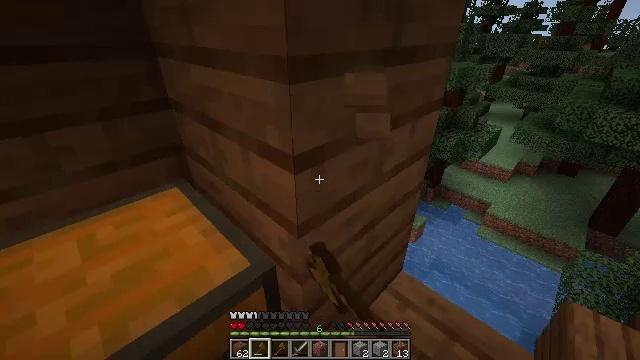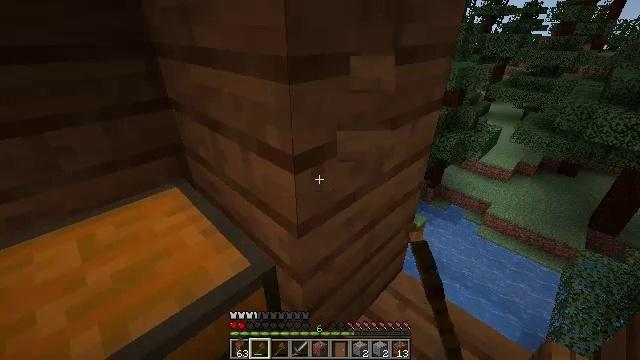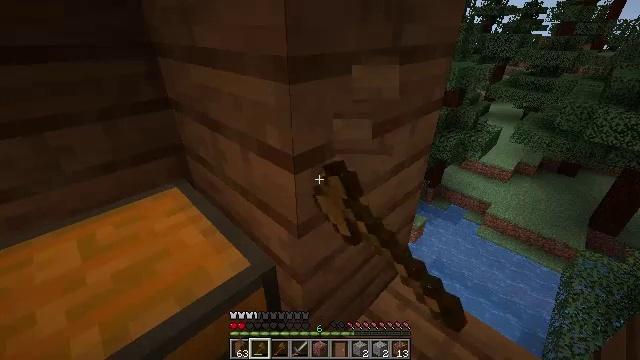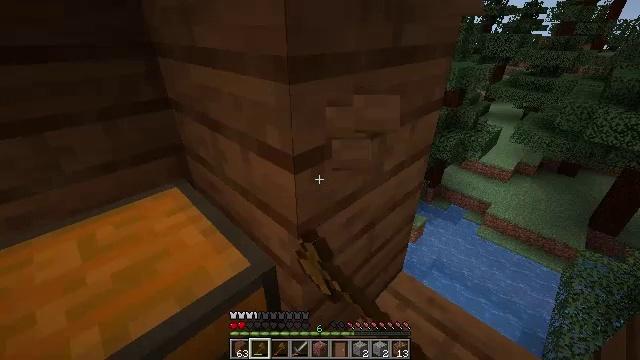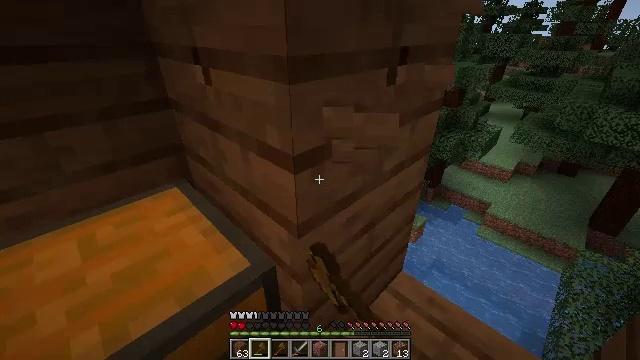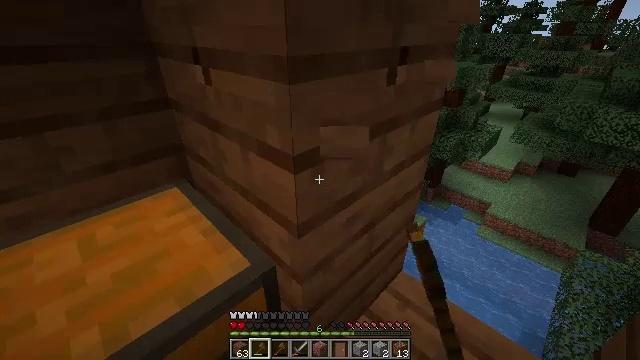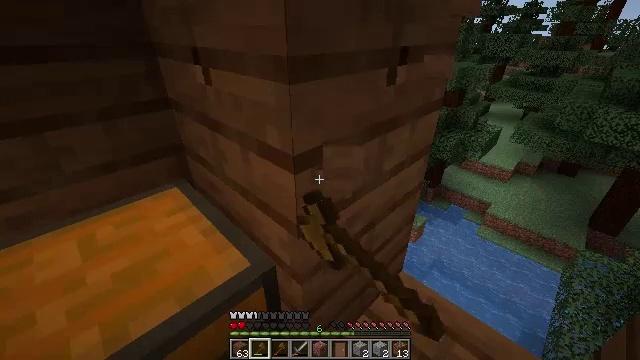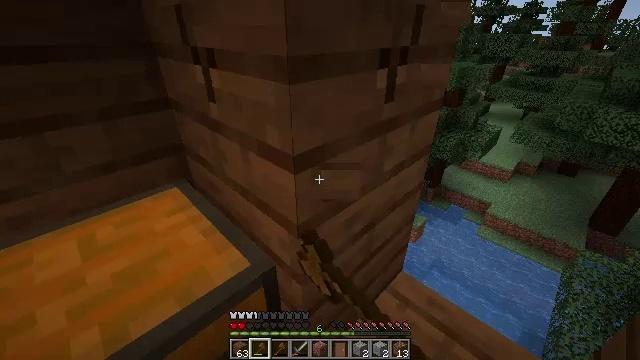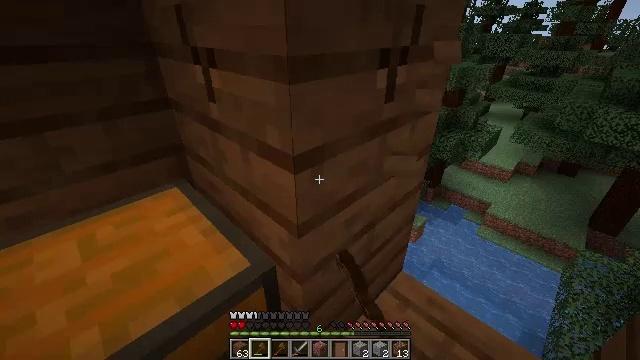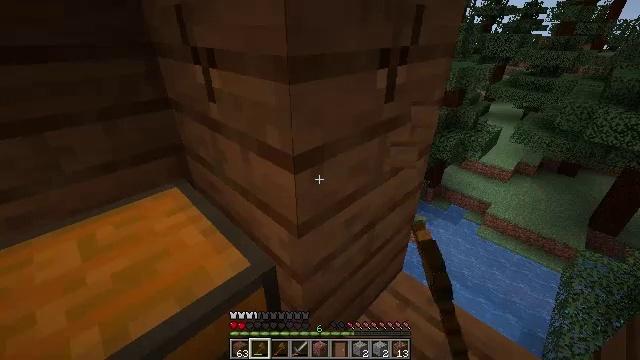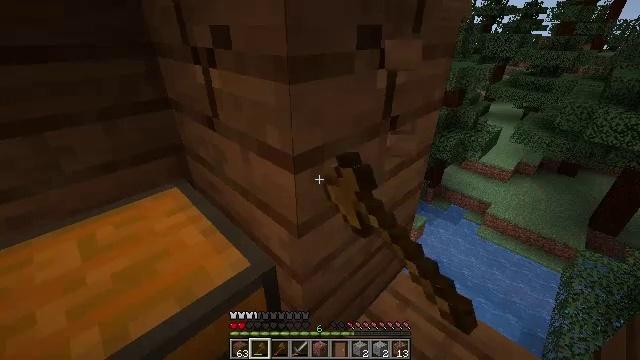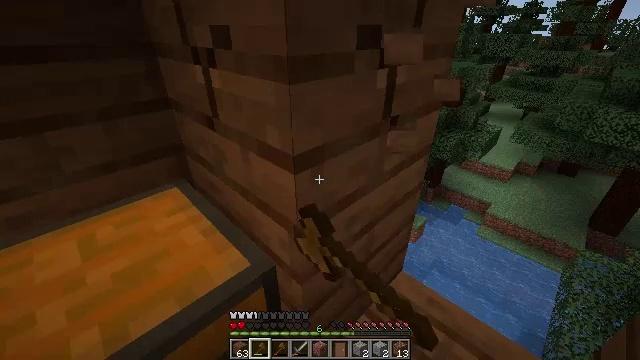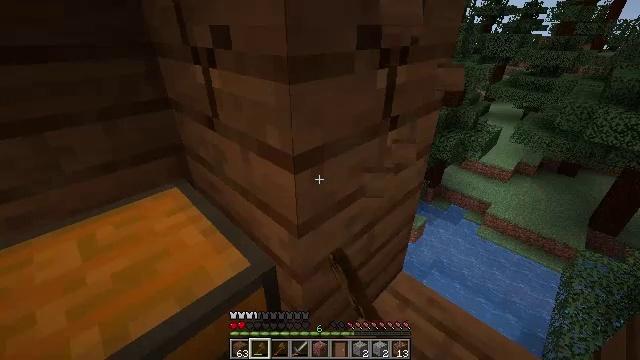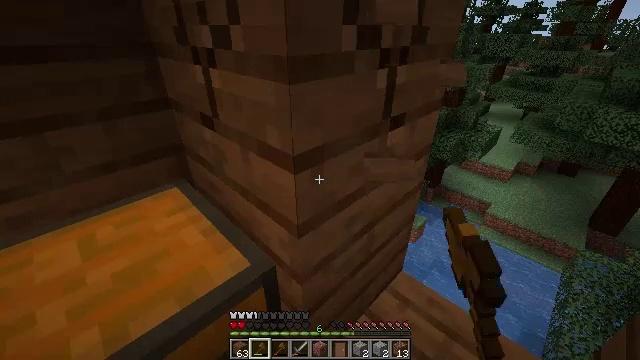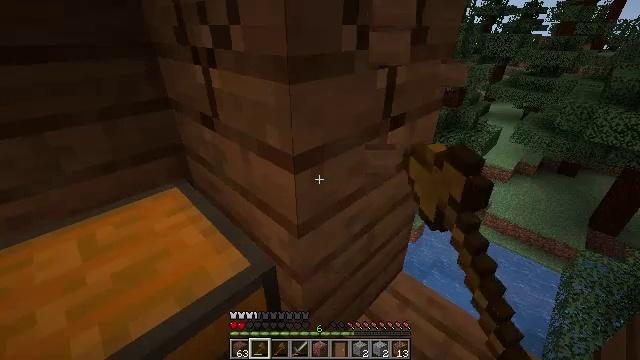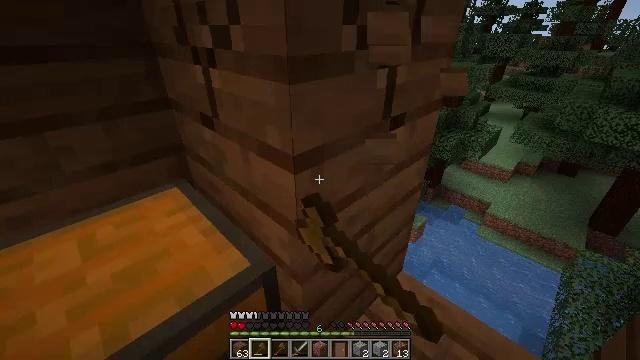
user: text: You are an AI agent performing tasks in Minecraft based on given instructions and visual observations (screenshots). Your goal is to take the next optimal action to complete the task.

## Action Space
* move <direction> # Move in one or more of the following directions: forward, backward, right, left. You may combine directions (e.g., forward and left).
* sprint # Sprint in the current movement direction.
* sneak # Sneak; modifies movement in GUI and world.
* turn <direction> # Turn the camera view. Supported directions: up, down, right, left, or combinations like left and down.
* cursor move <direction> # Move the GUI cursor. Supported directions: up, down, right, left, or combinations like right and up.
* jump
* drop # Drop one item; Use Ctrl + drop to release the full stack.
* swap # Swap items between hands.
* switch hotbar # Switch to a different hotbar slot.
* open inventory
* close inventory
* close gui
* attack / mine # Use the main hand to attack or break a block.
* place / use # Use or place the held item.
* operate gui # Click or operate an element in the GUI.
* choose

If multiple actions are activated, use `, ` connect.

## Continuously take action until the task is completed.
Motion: motion action
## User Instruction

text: Harvest spruce planks for building.
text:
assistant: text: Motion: attack / mine
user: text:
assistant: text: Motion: attack / mine
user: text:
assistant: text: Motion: attack / mine
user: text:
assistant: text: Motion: attack / mine
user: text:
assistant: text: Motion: attack / mine
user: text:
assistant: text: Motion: attack / mine
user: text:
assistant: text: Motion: attack / mine
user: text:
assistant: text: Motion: attack / mine
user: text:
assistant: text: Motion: attack / mine
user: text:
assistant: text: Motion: attack / mine
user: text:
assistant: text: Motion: attack / mine
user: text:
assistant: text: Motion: attack / mine
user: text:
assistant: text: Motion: attack / mine
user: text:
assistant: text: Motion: attack / mine
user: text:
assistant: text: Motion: attack / mine
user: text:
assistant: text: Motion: attack / mine
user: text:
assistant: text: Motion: attack / mine
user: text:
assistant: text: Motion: attack / mine
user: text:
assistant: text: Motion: attack / mine
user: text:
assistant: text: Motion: attack / mine
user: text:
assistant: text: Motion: attack / mine
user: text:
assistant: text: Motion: attack / mine
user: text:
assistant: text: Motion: attack / mine
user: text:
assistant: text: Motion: attack / mine
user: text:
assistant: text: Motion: attack / mine
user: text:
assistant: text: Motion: attack / mine
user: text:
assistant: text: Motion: attack / mine
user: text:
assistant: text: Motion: attack / mine
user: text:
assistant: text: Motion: attack / mine
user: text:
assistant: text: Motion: attack / mine